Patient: sex M, age 71
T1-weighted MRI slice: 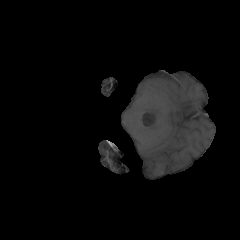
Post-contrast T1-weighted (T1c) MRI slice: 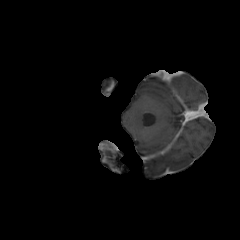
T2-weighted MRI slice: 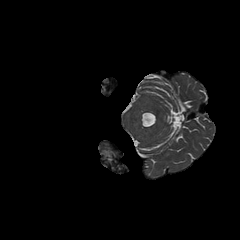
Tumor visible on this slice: no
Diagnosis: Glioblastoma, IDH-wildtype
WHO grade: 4